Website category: sports
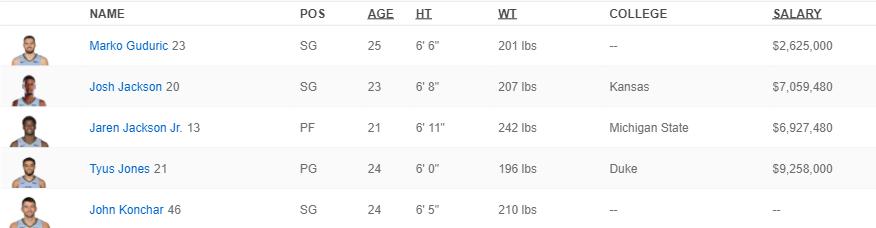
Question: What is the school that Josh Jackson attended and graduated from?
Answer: Kansas

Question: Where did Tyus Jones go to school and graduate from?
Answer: Duke

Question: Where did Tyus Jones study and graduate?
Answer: Duke

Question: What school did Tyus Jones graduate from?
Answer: Duke

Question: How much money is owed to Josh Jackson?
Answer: $7,059,480

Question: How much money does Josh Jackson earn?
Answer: $7,059,480

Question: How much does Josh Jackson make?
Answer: $7,059,480

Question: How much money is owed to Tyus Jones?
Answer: $9,258,000

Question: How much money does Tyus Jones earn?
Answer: $9,258,000

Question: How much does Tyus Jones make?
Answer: $9,258,000

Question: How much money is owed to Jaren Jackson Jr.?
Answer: $6,927,480

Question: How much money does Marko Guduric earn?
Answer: $2,625,000

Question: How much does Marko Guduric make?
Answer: $2,625,000

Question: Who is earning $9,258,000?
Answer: Tyus Jones

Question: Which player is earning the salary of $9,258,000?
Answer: Tyus Jones

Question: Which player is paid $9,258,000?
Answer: Tyus Jones

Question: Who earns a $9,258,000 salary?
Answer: Tyus Jones

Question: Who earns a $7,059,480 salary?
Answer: Josh Jackson

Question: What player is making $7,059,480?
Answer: Josh Jackson

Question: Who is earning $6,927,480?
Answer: Jaren Jackson Jr.

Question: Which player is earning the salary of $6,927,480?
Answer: Jaren Jackson Jr.

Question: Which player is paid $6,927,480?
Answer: Jaren Jackson Jr.

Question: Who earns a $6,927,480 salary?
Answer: Jaren Jackson Jr.

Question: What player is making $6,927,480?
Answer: Jaren Jackson Jr.

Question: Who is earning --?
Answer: John Konchar

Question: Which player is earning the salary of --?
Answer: John Konchar

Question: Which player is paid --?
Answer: John Konchar

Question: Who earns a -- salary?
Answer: John Konchar

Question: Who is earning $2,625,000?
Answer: Marko Guduric

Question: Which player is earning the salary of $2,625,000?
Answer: Marko Guduric

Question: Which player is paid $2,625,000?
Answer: Marko Guduric

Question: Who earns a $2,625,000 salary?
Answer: Marko Guduric

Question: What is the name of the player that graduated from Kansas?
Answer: Josh Jackson

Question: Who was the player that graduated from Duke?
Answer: Tyus Jones

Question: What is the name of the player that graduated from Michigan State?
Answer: Jaren Jackson Jr.

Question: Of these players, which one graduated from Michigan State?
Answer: Jaren Jackson Jr.